Question: How can I display my countdown timer in javascript alert box.
alert box should be only one. The content in it must be changed.
I want to saw the timer in alert box.
for example.

Here is my code.
'''
<html>
<head>
<title></title>
<script>
var end = new Date('04/01/2015');
var _second = 1000;
var _minute = _second * 60;
var _hour = _minute * 60;
var _day = _hour * 24;
var timer;
var content = "";
function showRemaining() {
var now = new Date();
var distance = end.getTime() - now.getTime();
if (distance < 0) {
clearInterval(timer);
document.getElementById('countdown').innerHTML = 'EXPIRED!';
return;
}
var days = Math.floor(distance / _day);
var hours = Math.floor((distance % _day) / _hour);
var minutes = Math.floor((distance % _hour) / _minute);
var seconds = Math.floor((distance % _minute) / _second);
document.getElementById('countdown').innerHTML = days + 'days ';
document.getElementById('countdown').innerHTML += hours + 'hrs ';
document.getElementById('countdown').innerHTML += minutes + 'mins ';
document.getElementById('countdown').innerHTML += seconds + 'secs';
}
timer = setInterval(showRemaining, 1000);
</script>
</head>
<body onload="window.alert()">
<div id="countdown"></div>
</body>
</html>
'''
where should I put my javascript alert box.
Please guide me towards this.
Thanks in advance.
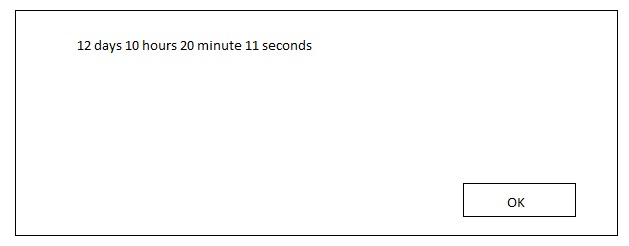
Answer: Just make up your own :)
'''
$("#alert-wrapper").css({ 'zoom': 0.8, 'opacity':0 }).animate({ 'zoom': 1, 'opacity':1 },100)
var end = new Date('04/01/2015');
var _second = 1000;
var _minute = _second * 60;
var _hour = _minute * 60;
var _day = _hour * 24;
var timer;
var content = "";
function showRemaining() {
var now = new Date();
var distance = end.getTime() - now.getTime();
if (distance < 0) {
clearInterval(timer);
document.getElementById('countdown').innerHTML = 'EXPIRED!';
return;
}
var days = Math.floor(distance / _day);
var hours = Math.floor((distance % _day) / _hour);
var minutes = Math.floor((distance % _hour) / _minute);
var seconds = Math.floor((distance % _minute) / _second);
document.getElementById('countdown').innerHTML = days + 'days ';
document.getElementById('countdown').innerHTML += hours + 'hrs ';
document.getElementById('countdown').innerHTML += minutes + 'mins ';
document.getElementById('countdown').innerHTML += seconds + 'secs';
}
showRemaining(); // adding this so as to immediately show the time after alert is loaded
timer = setInterval(showRemaining, 1000);
'''
'''
#alert-wrapper{
border:1px solid black;
height:120px;
width:300px;
padding:30px;
padding-top:20px;
position:relative;
margin:0 auto;
}
#btn{
position:absolute;
bottom:20px;
right:20px;
width:70px;
height:30px;
border:1px solid grey;
background-color:white;
}
#btn:hover{
border:1px solid black;
}
#btn:active{
background-color:rgb(250,250,250);
}
'''
'''
<script src="https://ajax.googleapis.com/ajax/libs/jquery/2.1.1/jquery.min.js"></script>
<div id="alert-wrapper">
<div id="countdown"></div>
<input type="button" value="OK" id="btn" onclick="$(this).parent().animate({ 'zoom': 0.8, 'opacity':0 }, 100)">
</div>
'''